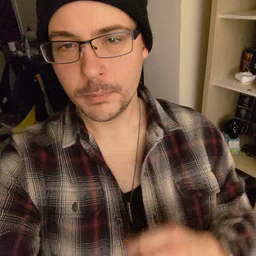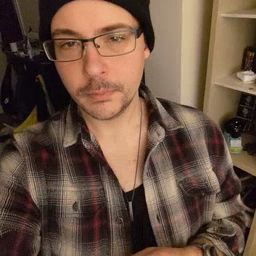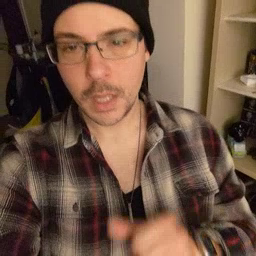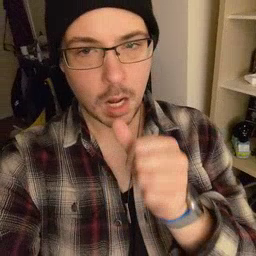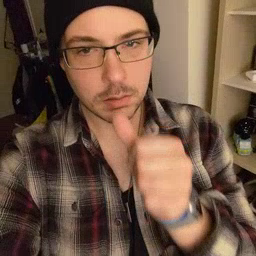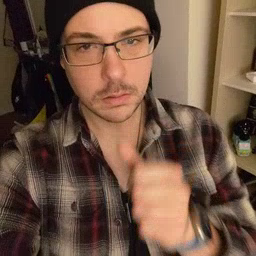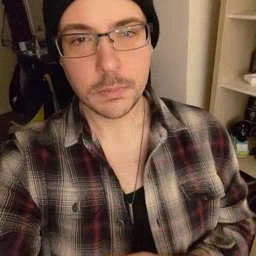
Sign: nuts